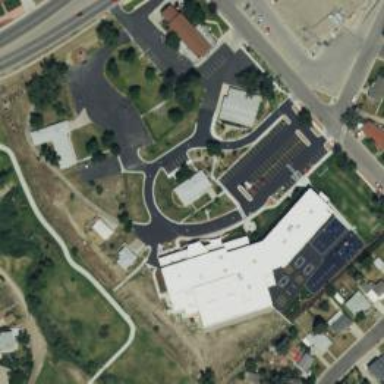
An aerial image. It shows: School building.